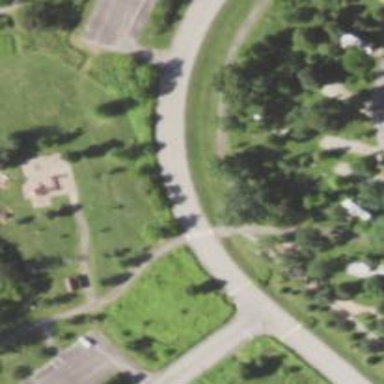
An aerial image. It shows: Marked crossing with zebra road marking.